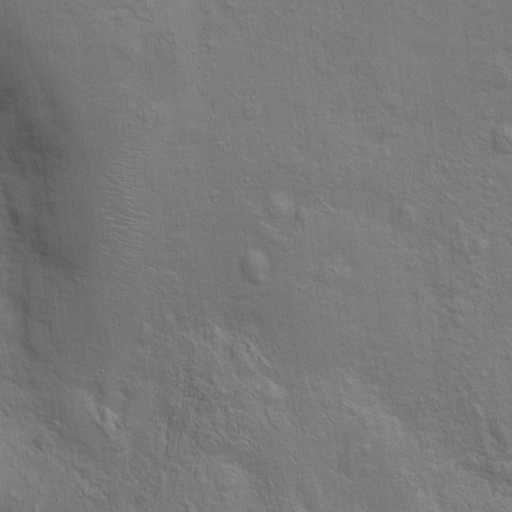
Classes present: Background, Cone